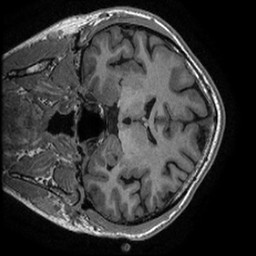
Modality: T1w
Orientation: coronal
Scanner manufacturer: ge
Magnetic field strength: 3 T
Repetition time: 0.006364 s
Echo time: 0.002788 s